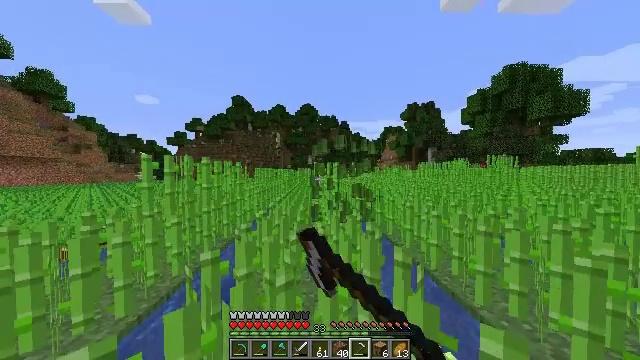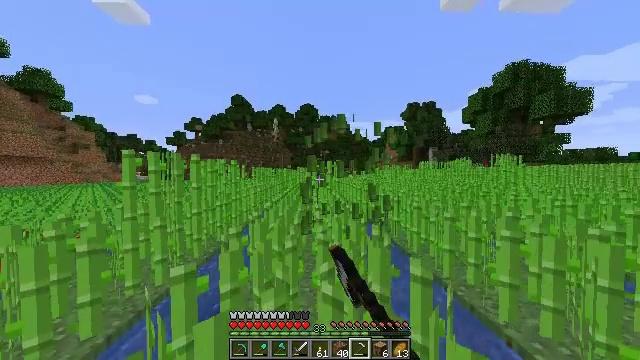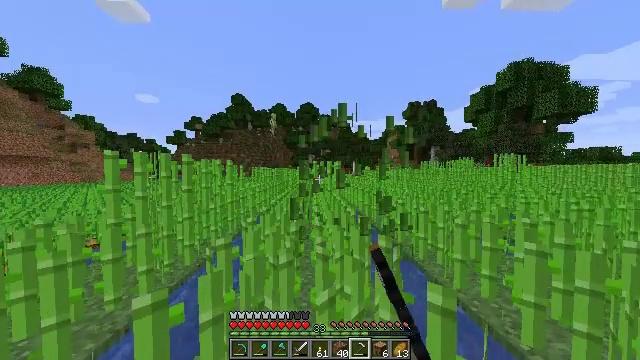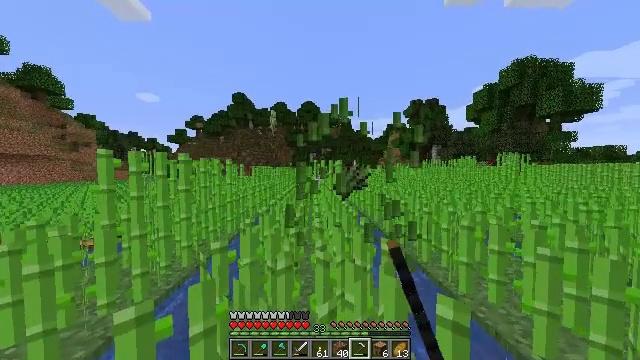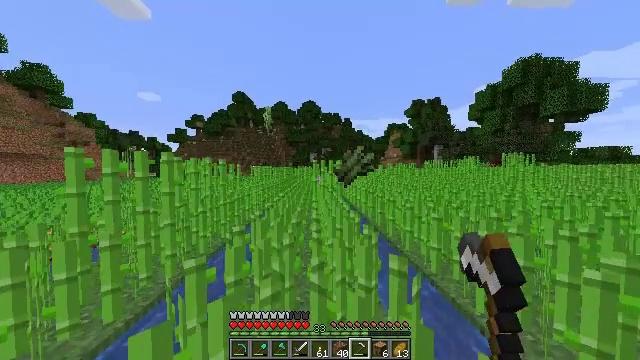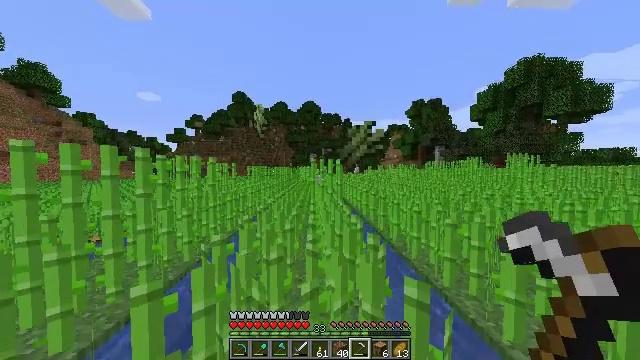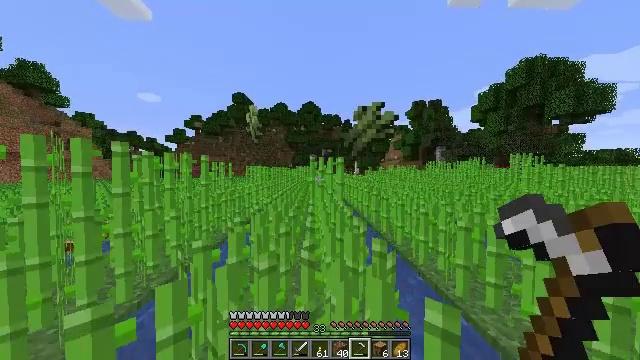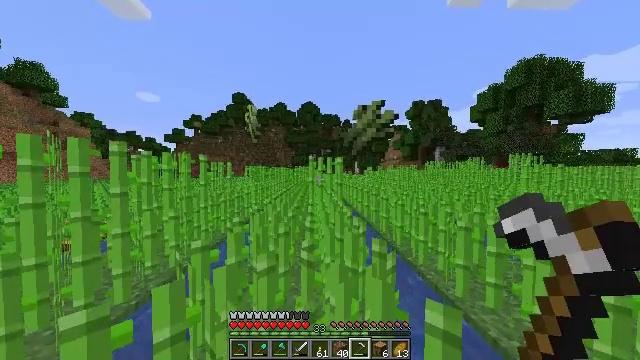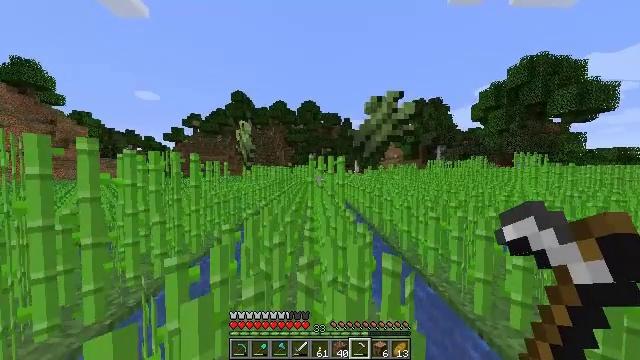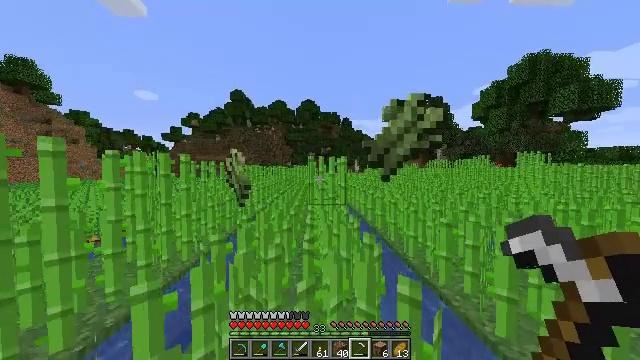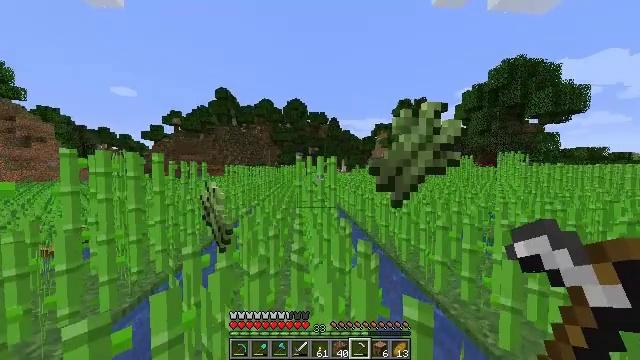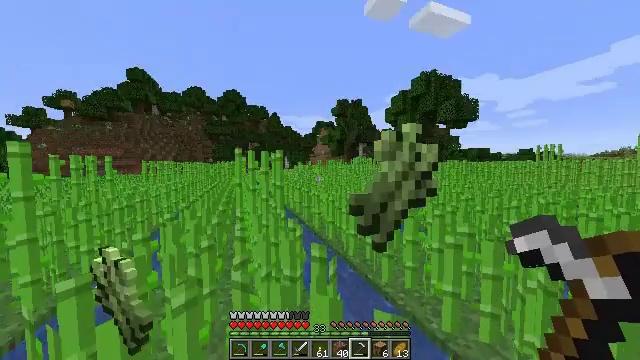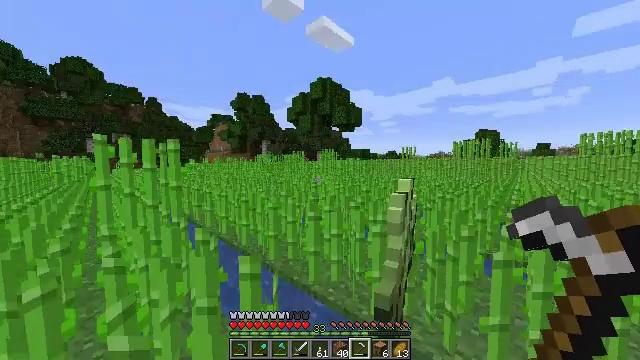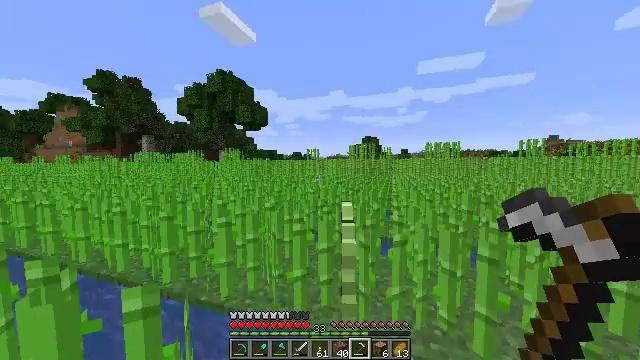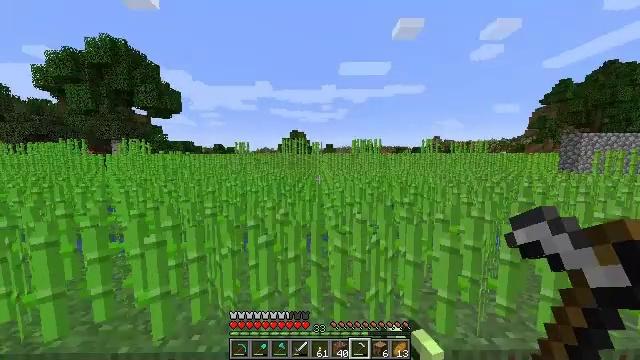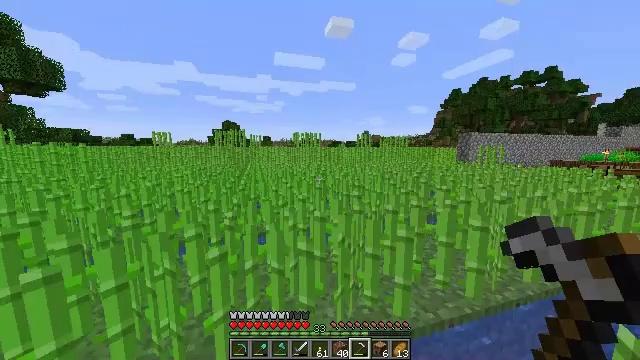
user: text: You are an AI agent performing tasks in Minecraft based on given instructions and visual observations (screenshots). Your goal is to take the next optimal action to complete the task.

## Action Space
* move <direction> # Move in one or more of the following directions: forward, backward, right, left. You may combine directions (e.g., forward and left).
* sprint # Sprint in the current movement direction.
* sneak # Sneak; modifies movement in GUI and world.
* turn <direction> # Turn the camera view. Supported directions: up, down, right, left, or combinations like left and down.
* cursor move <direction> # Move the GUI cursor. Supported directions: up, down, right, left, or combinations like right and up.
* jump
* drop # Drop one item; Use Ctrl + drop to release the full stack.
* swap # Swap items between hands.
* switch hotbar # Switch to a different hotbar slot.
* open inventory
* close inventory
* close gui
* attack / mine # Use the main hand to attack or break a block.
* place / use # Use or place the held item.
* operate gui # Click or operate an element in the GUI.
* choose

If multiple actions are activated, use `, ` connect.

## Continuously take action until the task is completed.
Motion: motion action
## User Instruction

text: Mine the sugar cane near rivers.
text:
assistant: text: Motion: move forward, sprint, attack / mine
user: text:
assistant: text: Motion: move forward, sprint, attack / mine
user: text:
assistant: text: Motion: move forward, sprint, attack / mine
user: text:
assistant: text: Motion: move forward, sprint, attack / mine
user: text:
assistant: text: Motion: move forward, sprint, attack / mine
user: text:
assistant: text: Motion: move forward, sprint, attack / mine
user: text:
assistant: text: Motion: move forward, sprint
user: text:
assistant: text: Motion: move forward, sprint
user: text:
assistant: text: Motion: move forward, sprint
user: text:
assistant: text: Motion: move forward, sprint, turn right
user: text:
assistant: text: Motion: move forward and move left, sprint, turn right and down
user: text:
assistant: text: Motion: move forward and move left, sprint, turn right
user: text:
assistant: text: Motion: move forward and move left, turn right
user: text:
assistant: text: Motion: move forward and move left, turn right and down
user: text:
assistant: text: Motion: move forward and move left, turn right and down
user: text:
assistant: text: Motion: move forward and move right, turn right
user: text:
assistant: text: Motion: move right, turn right
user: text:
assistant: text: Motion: move right
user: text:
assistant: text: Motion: move right
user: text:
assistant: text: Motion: move right
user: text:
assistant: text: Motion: move right
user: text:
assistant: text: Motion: move right
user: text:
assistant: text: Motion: move forward and move right
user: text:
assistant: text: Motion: move forward and move right, turn right
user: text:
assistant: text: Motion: move forward and move right, turn right
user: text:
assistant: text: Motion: move forward and move right, turn right
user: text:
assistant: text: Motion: move forward and move right, sprint, turn right
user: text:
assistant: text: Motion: move forward and move right, sprint
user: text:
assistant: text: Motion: move forward and move right, sprint
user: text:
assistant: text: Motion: move forward and move right, sprint